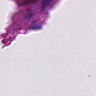
Metastatic tissue present: no